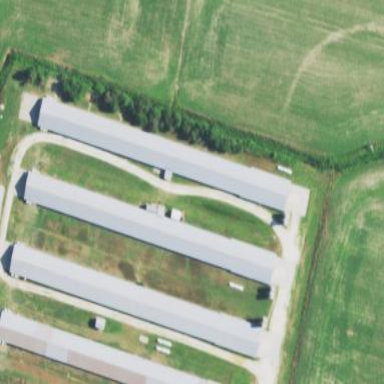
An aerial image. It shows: Farm auxiliary building.